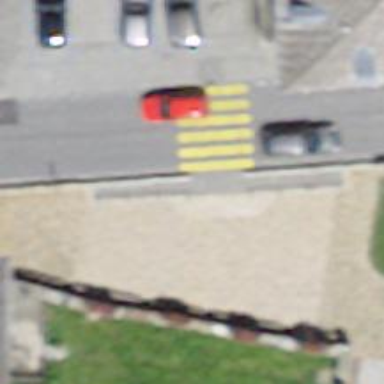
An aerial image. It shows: Footway with cobblestone surface.